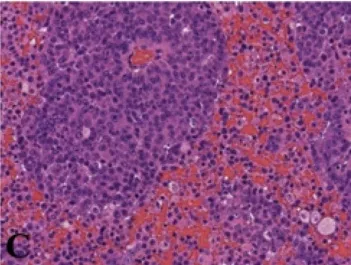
Or venous permeation in the tumor. Are found.
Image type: pathology (h&e)